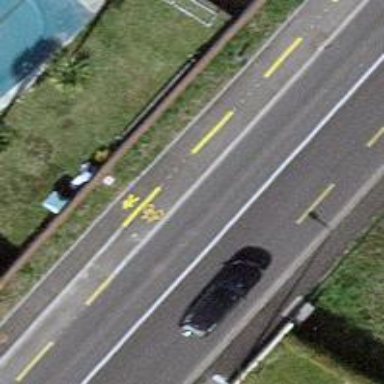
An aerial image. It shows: Secondary road with cycle lane on the left.